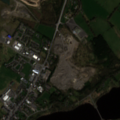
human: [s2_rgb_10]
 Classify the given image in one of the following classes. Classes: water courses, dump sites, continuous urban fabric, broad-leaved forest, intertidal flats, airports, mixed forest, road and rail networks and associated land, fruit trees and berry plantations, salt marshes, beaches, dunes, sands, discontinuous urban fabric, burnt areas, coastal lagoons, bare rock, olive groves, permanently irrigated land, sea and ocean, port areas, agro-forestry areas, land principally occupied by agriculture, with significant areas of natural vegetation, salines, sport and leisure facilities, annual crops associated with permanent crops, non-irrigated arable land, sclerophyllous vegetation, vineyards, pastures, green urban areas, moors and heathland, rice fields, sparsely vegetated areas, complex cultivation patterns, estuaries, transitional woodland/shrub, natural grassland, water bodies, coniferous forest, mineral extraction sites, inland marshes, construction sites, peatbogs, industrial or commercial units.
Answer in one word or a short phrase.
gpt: discontinuous urban fabric, mineral extraction sites, pastures, water bodies